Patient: sex M, age 37
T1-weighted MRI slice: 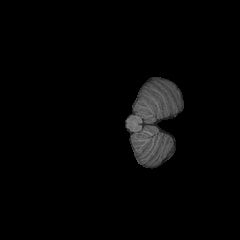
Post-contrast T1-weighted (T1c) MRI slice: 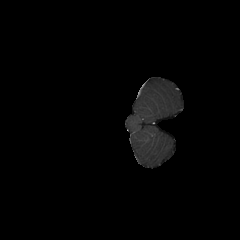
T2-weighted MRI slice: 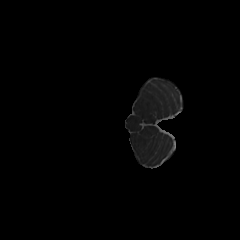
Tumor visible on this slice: no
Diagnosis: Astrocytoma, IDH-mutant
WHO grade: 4